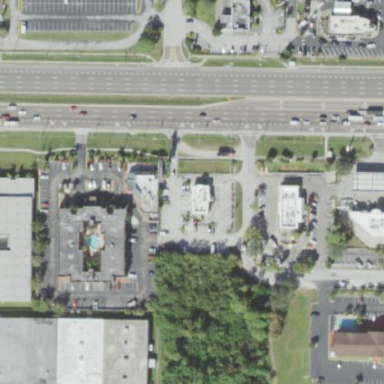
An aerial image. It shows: Retail area.